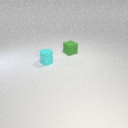
small green rubber cube behind small cyan rubber cylinder